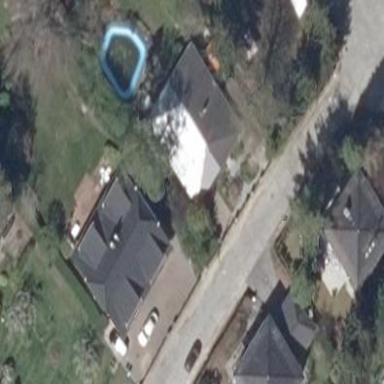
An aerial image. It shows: Simple house.